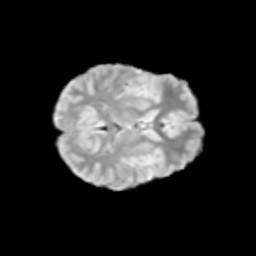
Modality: T2w
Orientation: axial
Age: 10
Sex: female
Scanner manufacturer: siemens
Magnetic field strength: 3 T
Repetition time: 3.8 s
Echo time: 0.07 s